What has changed from the first image to the second?
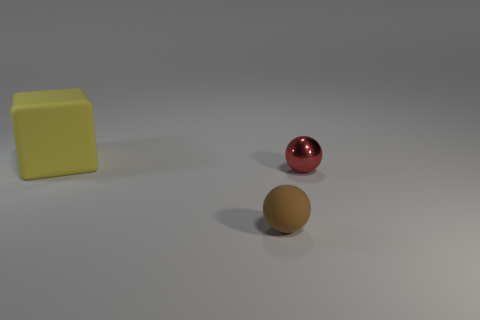
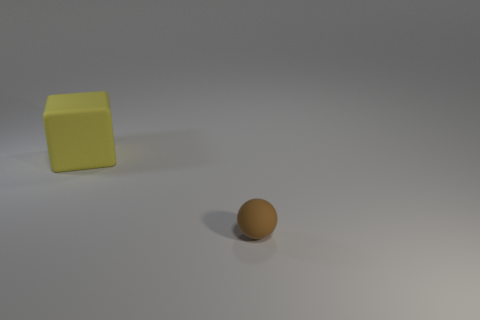
the tiny metal thing is no longer there
the small red sphere has disappeared
the red shiny object is missing
the red thing is no longer there
the tiny red metallic ball that is behind the tiny matte ball is no longer there
the red metallic thing is no longer there
the tiny red shiny ball that is right of the brown matte thing is gone
the tiny red shiny ball that is right of the small brown matte sphere is no longer there
the small red metallic ball right of the tiny brown rubber sphere is missing